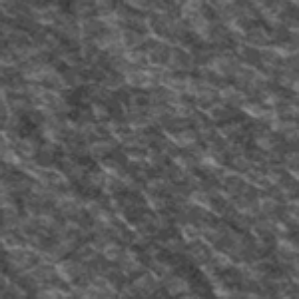
Label: frost